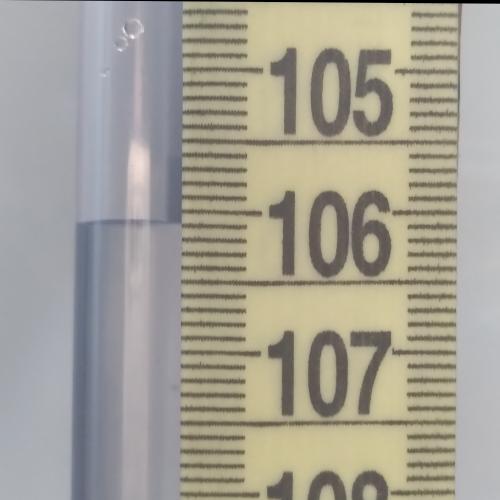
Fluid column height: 106.1 cm